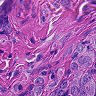
Metastatic tissue present: yes